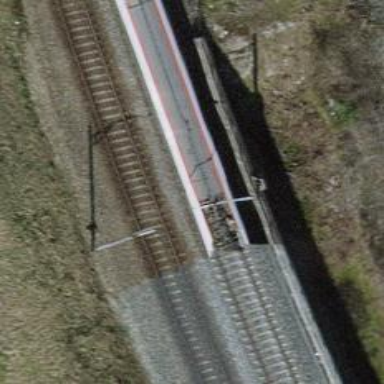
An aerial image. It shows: Railway track with contact line for electrification.